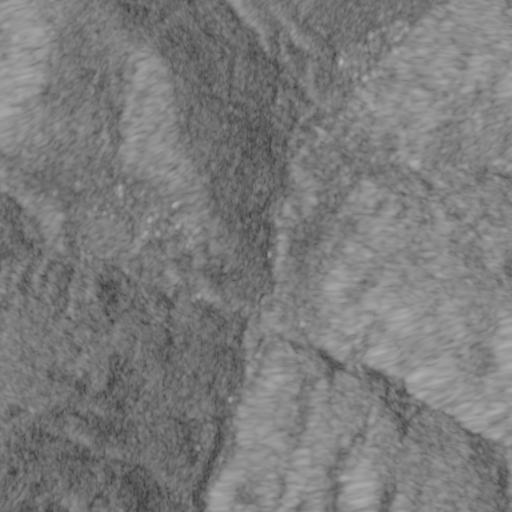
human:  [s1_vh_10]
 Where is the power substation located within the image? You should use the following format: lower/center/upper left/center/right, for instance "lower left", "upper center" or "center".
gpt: The power substation is located in the center of the image.
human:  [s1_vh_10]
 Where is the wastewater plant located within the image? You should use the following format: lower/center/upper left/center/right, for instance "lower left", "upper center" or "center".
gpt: The wastewater plant is located in the upper center of the image.
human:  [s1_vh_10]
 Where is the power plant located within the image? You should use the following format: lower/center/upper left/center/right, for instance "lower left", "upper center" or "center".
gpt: There is no power plant in the image.

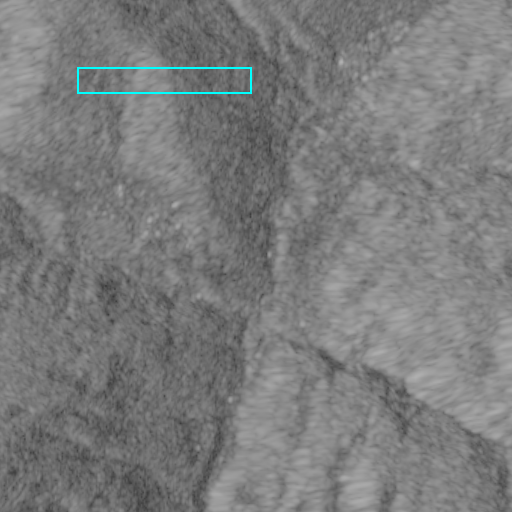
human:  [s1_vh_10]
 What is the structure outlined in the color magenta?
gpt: There is no magenta outline.
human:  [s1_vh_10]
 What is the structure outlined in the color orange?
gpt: There is no structure outlined in orange.